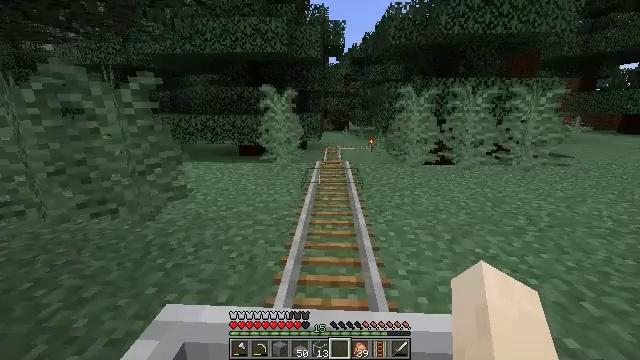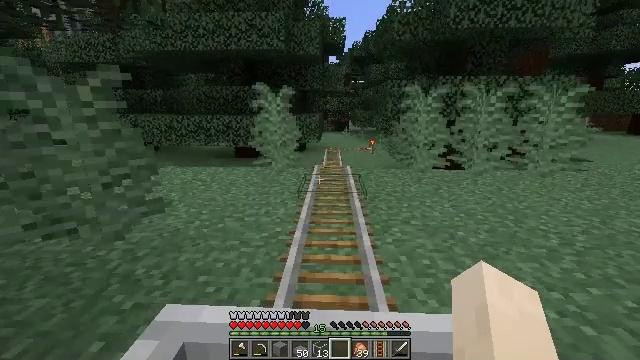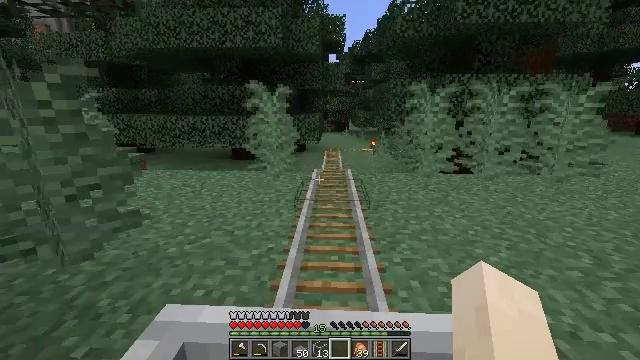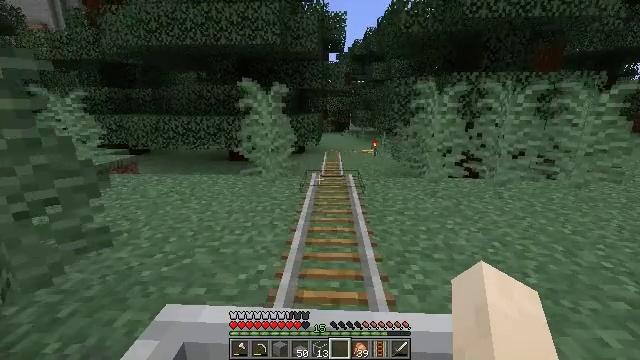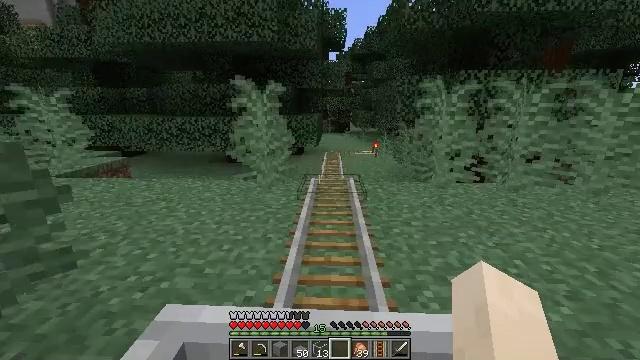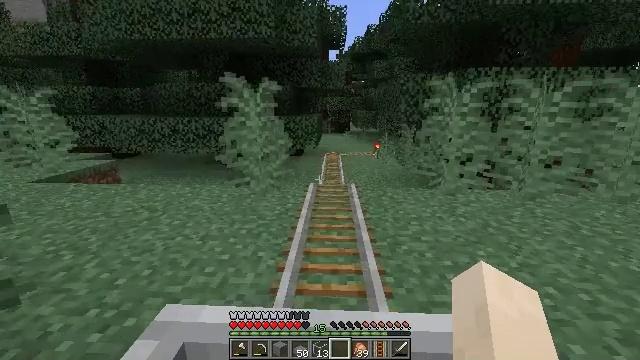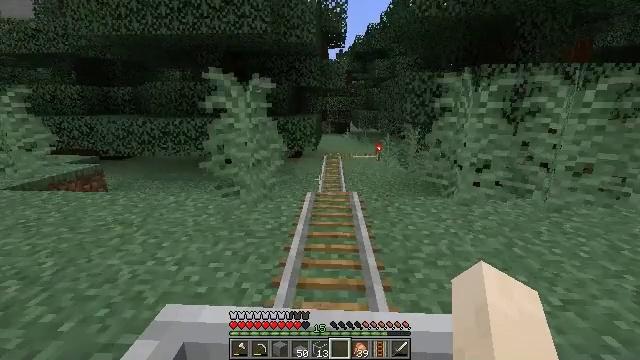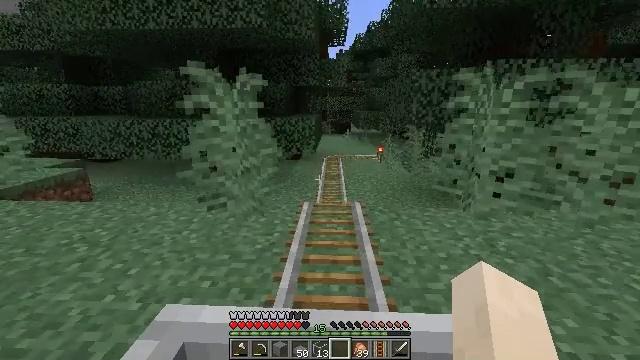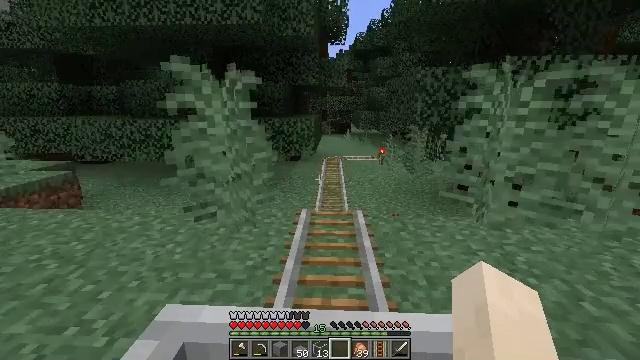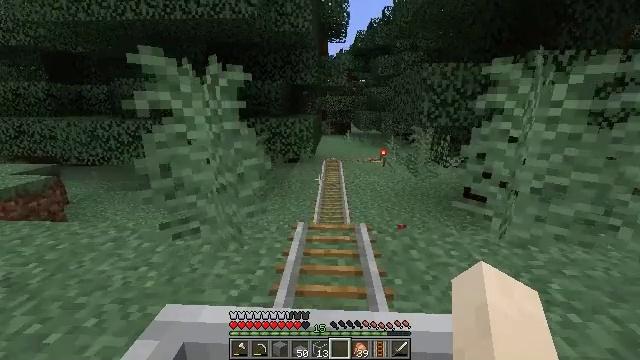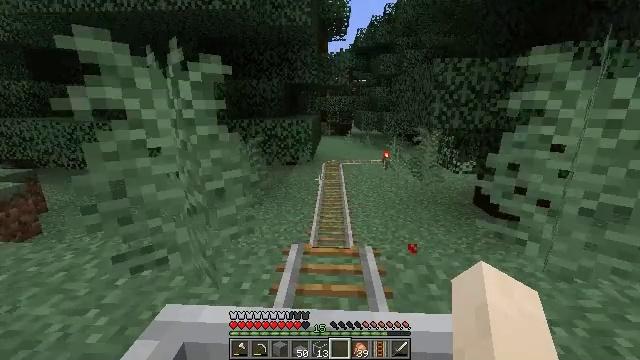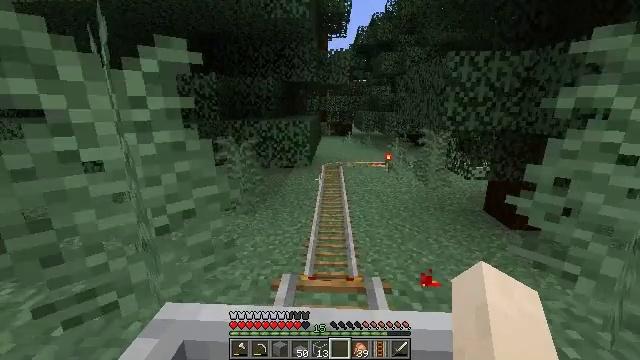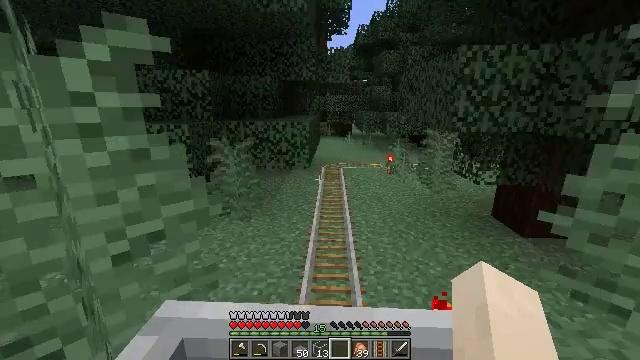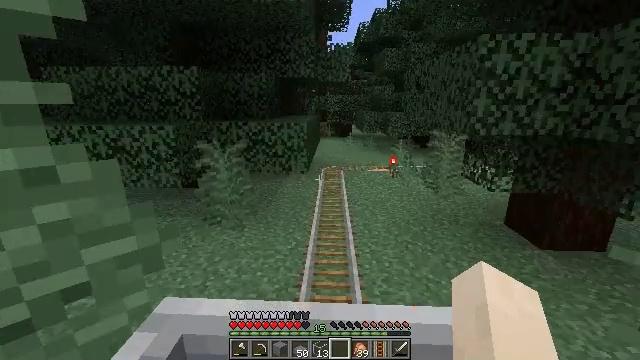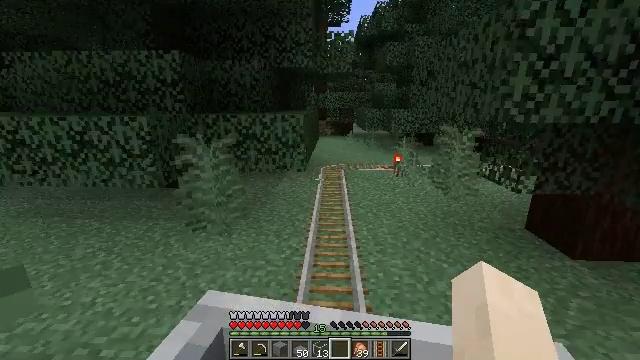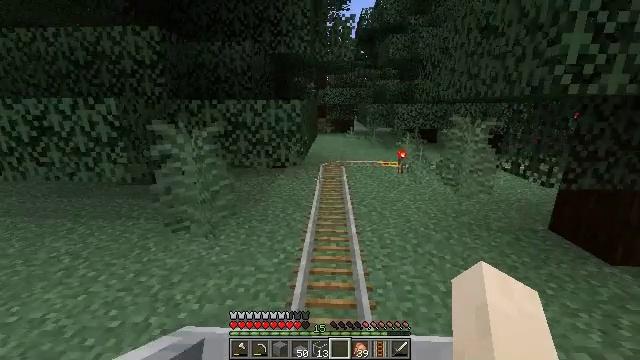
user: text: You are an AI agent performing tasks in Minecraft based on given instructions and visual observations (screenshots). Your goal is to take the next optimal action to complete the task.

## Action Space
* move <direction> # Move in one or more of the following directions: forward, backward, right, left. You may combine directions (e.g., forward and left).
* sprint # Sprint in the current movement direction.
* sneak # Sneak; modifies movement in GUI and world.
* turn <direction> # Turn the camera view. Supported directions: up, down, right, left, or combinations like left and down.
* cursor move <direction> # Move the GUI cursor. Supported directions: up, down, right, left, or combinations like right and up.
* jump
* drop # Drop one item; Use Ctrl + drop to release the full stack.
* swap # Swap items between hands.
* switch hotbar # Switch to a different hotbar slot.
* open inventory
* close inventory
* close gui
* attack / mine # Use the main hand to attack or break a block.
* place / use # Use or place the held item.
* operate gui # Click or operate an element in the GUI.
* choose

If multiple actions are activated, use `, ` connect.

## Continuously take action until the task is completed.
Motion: motion action
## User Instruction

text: Break the stripped spruce log.
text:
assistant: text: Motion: no_op
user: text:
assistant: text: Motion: no_op
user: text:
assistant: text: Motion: no_op
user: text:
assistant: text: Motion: no_op
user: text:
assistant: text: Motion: no_op
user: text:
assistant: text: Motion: no_op
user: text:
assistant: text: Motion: no_op
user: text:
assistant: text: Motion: no_op
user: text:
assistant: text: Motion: no_op
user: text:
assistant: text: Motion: no_op
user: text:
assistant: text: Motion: no_op
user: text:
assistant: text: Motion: no_op
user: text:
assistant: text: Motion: no_op
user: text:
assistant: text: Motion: no_op
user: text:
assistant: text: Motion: no_op
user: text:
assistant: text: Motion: no_op
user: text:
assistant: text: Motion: no_op
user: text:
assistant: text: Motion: no_op
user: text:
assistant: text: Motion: no_op
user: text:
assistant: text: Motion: no_op
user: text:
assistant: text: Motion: no_op
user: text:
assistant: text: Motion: no_op
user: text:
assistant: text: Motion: no_op
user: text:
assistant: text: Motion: no_op
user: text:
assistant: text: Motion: no_op
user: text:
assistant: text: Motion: no_op
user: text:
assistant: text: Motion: no_op
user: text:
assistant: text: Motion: no_op
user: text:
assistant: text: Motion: no_op
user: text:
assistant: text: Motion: turn right